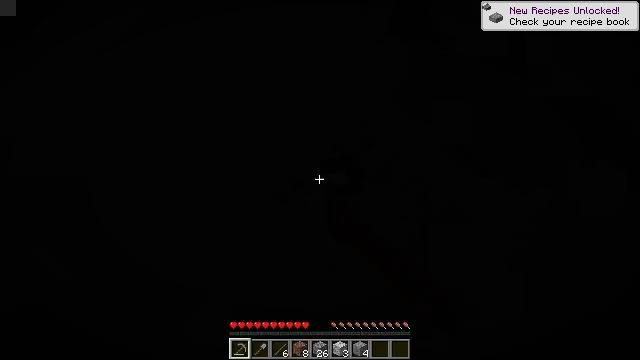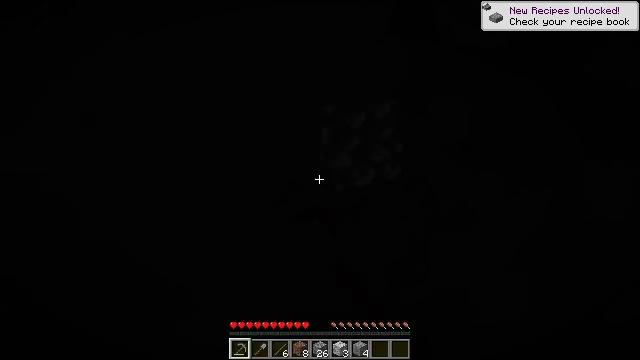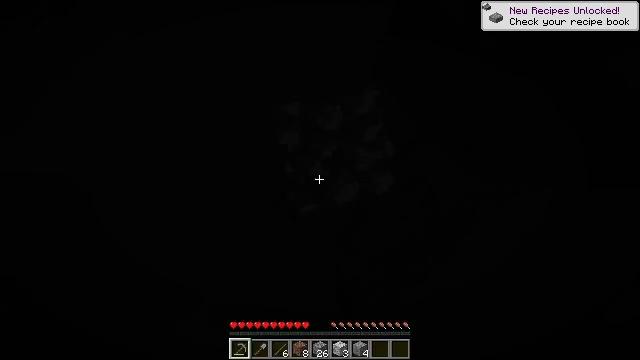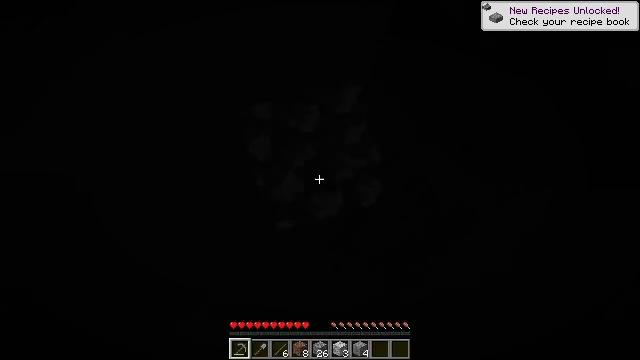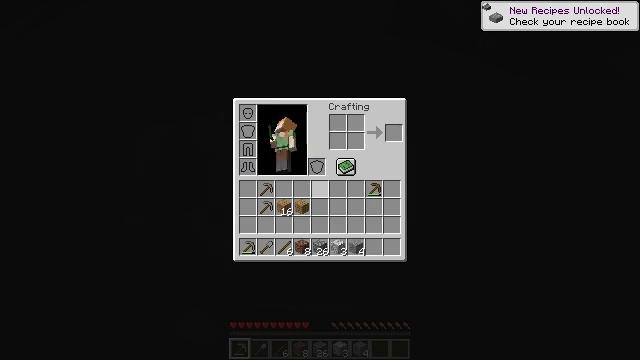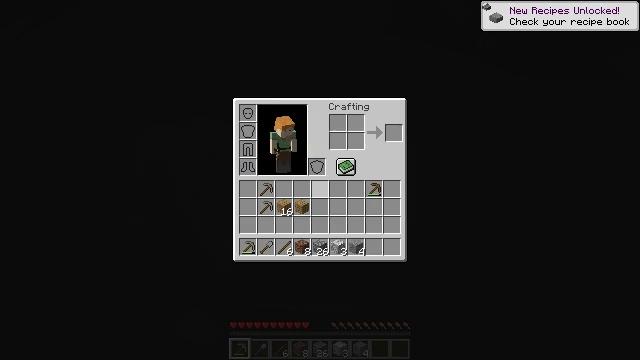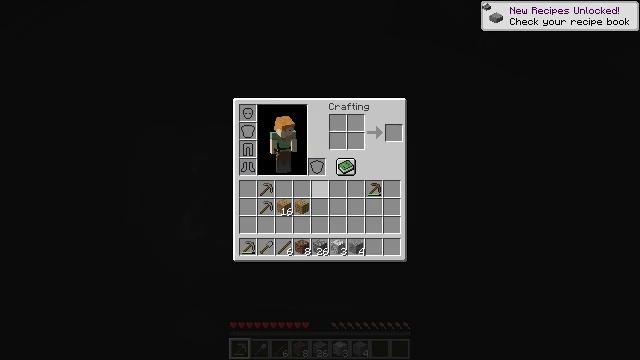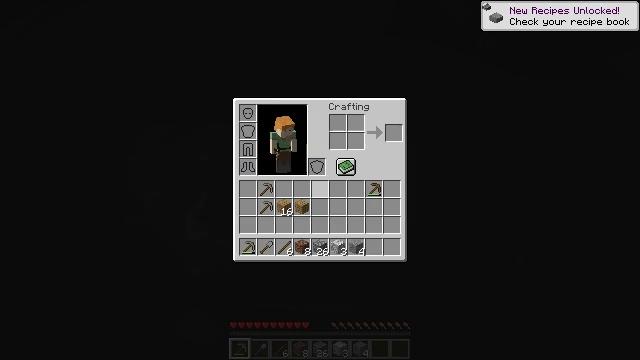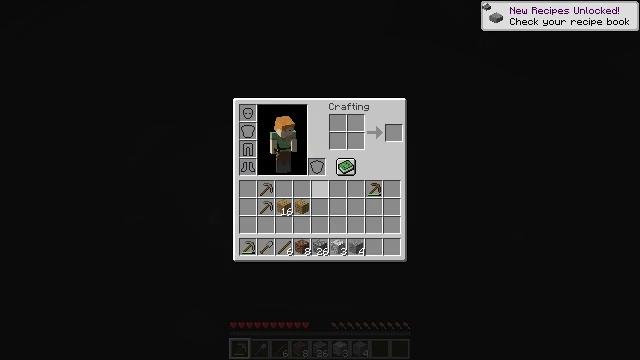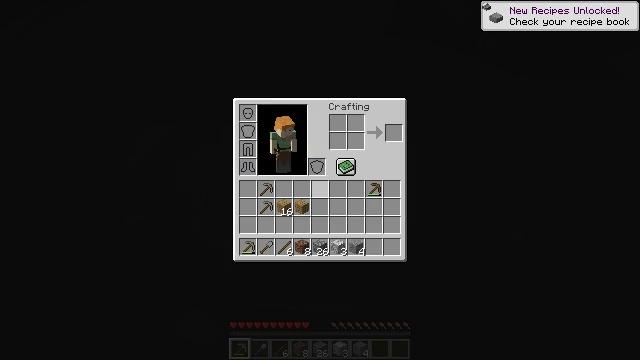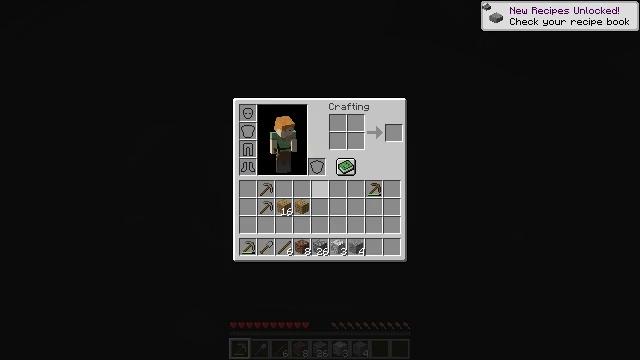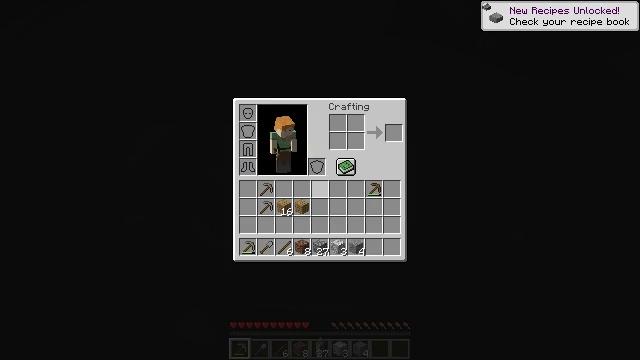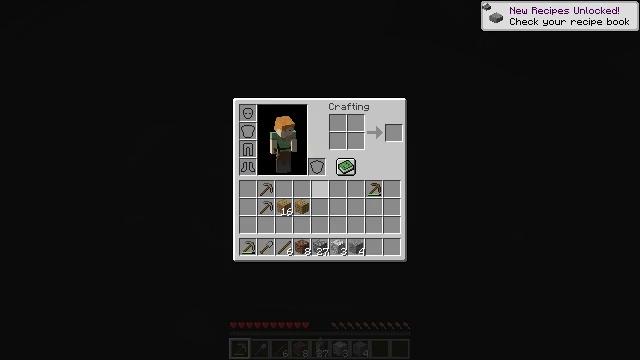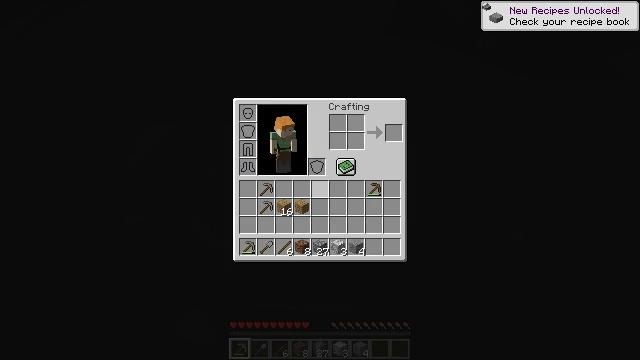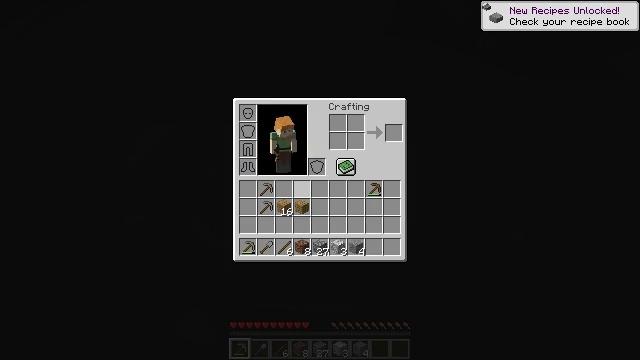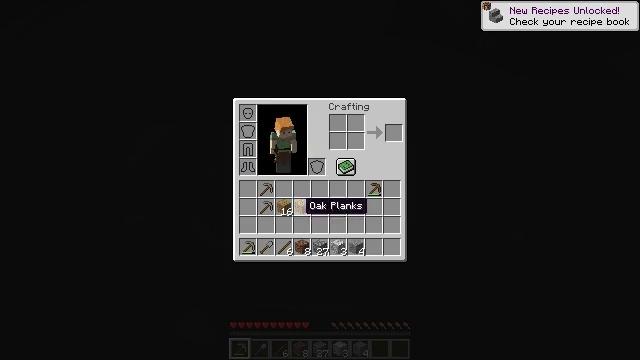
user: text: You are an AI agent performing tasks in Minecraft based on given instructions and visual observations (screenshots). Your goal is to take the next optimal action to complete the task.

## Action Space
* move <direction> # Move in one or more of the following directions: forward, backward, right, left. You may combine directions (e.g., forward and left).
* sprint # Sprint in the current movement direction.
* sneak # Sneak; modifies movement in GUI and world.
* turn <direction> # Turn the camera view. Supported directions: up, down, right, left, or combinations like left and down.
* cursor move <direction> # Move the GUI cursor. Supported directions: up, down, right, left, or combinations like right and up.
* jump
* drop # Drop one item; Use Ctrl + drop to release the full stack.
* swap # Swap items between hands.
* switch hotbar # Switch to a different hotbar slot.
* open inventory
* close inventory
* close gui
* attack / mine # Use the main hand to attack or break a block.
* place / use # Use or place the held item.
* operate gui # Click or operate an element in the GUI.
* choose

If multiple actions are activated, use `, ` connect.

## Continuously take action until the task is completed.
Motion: motion action
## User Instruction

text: Make the polished andesite on a crafting table.
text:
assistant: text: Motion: no_op
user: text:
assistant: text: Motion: no_op
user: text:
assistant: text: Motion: no_op
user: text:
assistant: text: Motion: open inventory
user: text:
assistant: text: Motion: open inventory
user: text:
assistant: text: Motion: open inventory
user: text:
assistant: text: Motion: open inventory
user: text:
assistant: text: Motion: open inventory
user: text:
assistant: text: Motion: no_op
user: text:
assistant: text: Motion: no_op
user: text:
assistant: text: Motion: no_op
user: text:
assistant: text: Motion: no_op
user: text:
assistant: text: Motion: no_op
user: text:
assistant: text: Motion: cursor move left and down
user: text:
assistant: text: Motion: cursor move left and down
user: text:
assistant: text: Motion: cursor move down
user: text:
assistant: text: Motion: cursor move down
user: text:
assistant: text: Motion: cursor move down
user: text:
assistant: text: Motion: cursor move right
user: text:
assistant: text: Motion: cursor move right
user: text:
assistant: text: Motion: cursor move right
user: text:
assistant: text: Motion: no_op
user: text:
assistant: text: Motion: no_op
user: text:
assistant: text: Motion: no_op
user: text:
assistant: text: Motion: no_op
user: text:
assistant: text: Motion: no_op
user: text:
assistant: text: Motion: no_op
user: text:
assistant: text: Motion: no_op
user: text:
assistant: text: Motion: no_op
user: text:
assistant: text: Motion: no_op